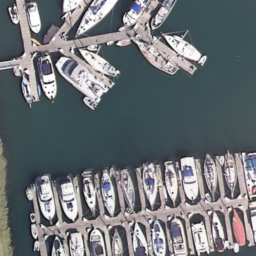
Label: harbor